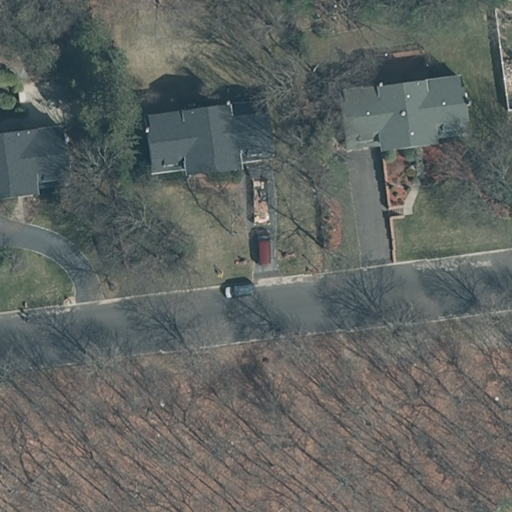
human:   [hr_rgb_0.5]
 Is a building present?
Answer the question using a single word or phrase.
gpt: yes

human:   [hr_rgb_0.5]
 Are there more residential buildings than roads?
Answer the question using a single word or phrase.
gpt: yes

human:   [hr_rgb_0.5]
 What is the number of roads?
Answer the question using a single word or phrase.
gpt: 1

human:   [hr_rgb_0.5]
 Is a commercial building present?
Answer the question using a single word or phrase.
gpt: no

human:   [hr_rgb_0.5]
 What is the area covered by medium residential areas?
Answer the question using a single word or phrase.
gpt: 0m2

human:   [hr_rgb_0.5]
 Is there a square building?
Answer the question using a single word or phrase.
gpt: no

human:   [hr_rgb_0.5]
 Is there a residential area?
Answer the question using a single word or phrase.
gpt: yes

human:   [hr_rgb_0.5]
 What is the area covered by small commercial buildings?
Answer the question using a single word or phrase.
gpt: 0m2

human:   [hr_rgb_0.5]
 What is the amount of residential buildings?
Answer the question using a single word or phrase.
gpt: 3

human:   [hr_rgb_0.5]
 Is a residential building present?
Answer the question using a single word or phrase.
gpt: yes

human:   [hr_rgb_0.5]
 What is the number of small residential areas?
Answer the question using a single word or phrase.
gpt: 0

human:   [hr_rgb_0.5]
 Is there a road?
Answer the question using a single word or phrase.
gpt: yes

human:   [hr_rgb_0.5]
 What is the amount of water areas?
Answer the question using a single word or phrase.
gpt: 0

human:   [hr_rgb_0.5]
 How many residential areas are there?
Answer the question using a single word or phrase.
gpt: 1

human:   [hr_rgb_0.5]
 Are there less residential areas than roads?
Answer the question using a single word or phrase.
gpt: no

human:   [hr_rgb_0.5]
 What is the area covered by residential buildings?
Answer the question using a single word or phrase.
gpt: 795m2

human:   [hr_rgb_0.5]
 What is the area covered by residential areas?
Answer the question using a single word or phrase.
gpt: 10639m2

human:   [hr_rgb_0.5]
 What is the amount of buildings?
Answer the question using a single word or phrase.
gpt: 3

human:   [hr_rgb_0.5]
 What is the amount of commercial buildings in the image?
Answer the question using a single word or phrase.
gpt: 0

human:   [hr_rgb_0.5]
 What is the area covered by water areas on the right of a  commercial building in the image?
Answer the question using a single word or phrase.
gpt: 0m2

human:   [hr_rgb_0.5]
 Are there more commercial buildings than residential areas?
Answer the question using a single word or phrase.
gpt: no

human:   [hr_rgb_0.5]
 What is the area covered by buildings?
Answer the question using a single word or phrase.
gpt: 795m2

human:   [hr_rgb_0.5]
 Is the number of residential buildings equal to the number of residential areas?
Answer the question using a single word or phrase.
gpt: no

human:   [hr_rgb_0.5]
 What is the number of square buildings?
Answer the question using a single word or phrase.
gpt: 0

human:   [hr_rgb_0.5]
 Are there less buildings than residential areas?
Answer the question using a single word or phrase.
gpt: no

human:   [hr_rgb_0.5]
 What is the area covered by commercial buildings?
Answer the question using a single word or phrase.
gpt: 0m2

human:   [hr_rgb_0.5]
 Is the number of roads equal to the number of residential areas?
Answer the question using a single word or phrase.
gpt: yes

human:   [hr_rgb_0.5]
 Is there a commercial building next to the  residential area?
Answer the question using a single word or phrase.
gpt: no

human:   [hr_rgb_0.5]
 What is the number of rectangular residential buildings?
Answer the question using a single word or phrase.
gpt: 1

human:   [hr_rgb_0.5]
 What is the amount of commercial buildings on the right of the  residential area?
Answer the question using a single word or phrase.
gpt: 0

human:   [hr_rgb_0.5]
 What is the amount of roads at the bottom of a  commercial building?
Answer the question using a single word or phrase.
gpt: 0

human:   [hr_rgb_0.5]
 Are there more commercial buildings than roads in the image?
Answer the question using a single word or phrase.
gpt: no

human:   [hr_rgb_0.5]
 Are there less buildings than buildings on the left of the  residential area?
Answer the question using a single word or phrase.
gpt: no

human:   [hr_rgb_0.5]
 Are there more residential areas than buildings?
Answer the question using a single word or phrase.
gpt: no

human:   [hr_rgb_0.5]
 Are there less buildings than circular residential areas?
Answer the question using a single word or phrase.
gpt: no

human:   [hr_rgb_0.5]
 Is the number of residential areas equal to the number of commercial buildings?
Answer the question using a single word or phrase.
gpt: no

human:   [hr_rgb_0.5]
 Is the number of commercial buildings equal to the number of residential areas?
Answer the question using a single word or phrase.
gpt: no

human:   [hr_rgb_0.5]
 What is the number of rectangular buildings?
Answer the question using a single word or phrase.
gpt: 1

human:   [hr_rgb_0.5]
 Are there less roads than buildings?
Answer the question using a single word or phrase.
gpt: yes

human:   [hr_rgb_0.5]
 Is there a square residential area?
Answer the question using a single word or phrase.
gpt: no

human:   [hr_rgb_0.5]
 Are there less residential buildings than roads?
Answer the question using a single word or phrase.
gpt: no

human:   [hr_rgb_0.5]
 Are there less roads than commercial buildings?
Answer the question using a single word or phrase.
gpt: no

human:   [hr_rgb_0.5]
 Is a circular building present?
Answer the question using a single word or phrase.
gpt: no

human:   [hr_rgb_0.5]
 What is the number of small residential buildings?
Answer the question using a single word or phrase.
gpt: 0

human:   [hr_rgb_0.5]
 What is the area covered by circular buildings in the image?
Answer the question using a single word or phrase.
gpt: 0m2

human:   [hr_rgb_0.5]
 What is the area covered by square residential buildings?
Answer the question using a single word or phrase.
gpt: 0m2

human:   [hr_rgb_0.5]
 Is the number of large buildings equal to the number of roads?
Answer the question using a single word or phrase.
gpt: no

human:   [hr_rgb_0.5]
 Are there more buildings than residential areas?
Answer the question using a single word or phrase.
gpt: yes

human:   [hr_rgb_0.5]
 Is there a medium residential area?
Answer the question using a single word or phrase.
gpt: no

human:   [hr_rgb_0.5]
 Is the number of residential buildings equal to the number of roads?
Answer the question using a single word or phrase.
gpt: no

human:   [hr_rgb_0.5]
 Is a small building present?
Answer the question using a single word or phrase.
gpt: no

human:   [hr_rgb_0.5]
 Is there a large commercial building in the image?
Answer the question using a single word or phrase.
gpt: no

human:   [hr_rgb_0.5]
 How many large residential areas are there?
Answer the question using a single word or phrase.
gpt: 1

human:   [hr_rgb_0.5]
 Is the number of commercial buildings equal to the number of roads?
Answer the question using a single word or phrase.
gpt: no

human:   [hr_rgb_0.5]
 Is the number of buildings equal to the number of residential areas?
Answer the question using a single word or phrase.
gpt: no

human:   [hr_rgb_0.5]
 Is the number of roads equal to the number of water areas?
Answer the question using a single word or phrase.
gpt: no

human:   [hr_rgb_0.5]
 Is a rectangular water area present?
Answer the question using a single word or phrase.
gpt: no

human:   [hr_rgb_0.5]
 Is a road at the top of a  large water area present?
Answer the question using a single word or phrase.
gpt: no

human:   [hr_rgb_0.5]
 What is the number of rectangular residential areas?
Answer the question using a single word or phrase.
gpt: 1

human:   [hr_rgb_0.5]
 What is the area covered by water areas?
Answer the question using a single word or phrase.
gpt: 0m2

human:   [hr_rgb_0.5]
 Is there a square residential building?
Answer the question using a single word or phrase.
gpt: no

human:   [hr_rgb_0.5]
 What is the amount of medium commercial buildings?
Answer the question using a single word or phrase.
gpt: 0

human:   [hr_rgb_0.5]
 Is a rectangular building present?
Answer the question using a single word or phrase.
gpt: yes

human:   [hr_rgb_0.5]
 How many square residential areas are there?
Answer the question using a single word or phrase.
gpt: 0